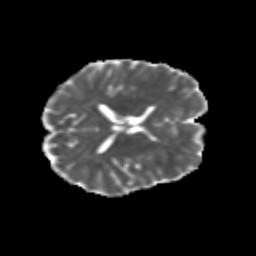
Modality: MD
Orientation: axial
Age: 29
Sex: male
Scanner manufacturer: siemens
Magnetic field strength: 3 T
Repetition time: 3.5 s
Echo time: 0.113 s